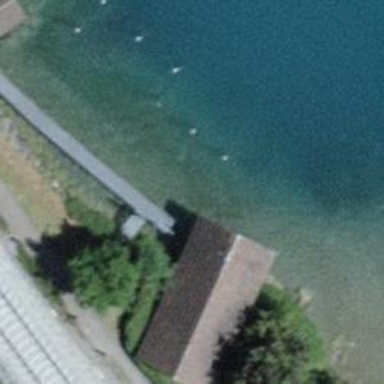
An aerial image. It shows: Man-made pier.